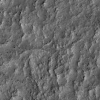
Atmospheric dust classification: not_dusty